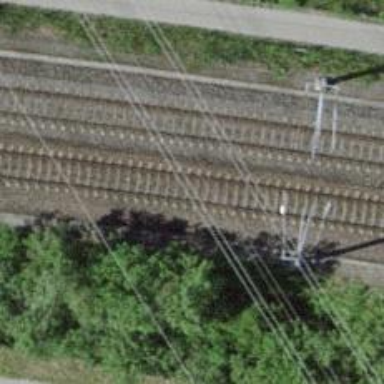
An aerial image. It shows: Railway track with contact lines for electrification.